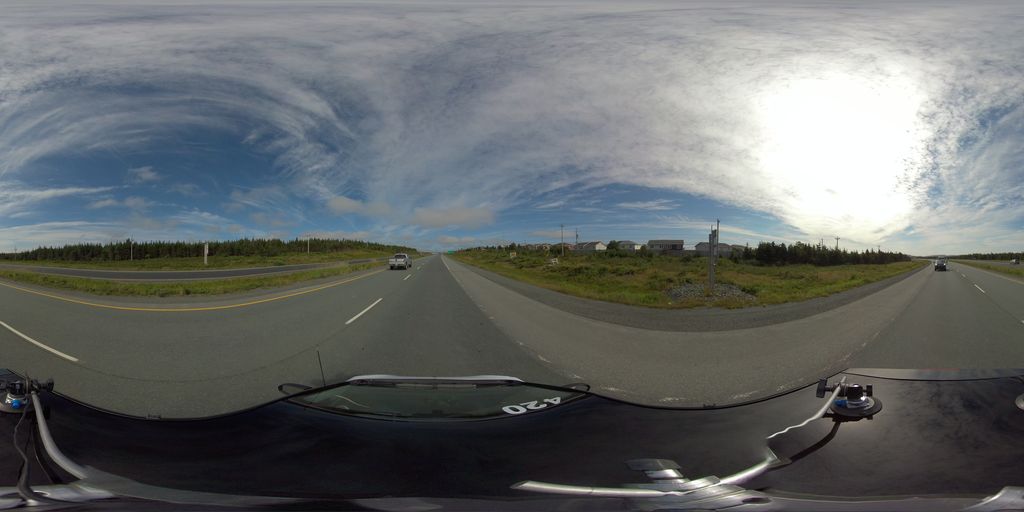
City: st_johns